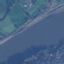
Land use / land cover: River